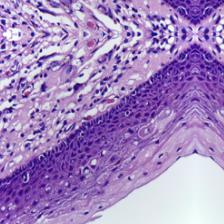
Diagnosis: Normal